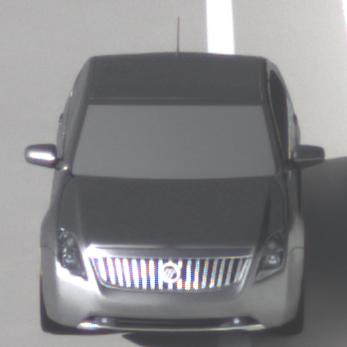
Make: Mercury
Model: Milan
Detailed model: -
Model produced from: 2009
Model produced until: 2010
Doors: 4
Color: gray
Road condition: dry road
Daytime: morning or afternoon
Contrast: high contrast